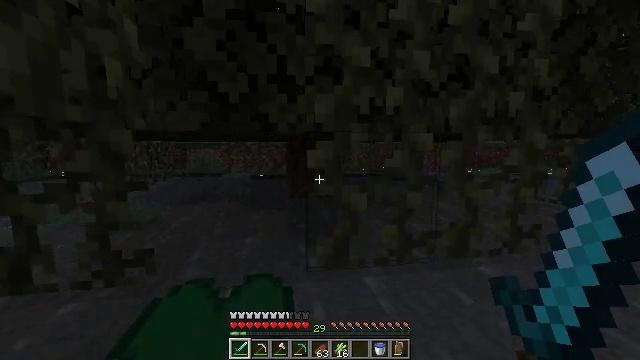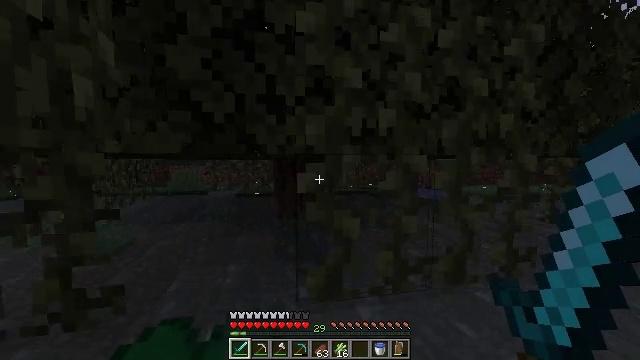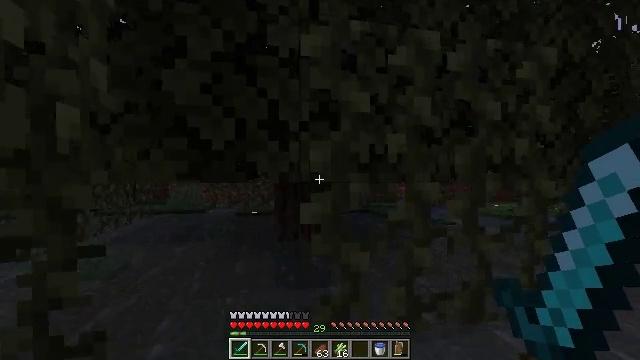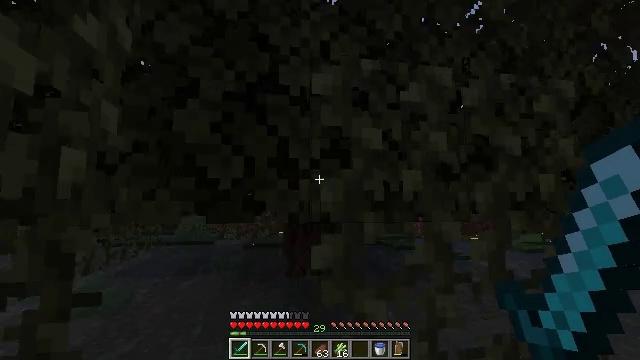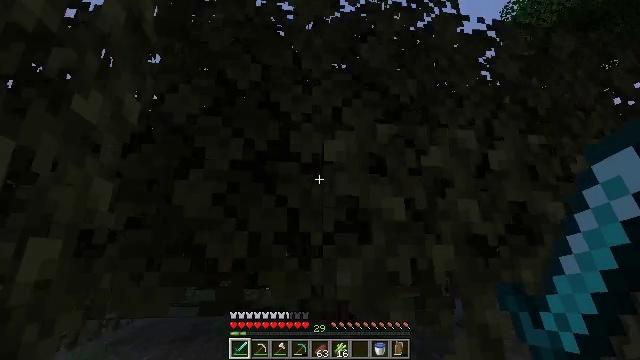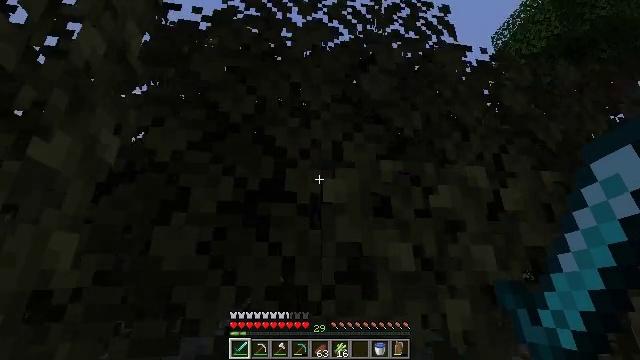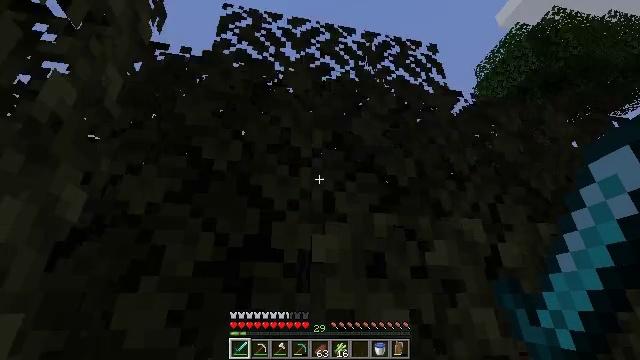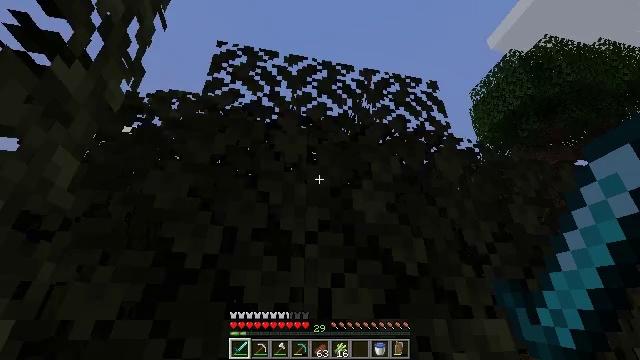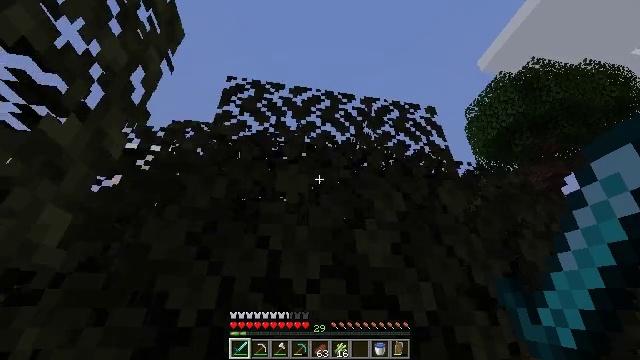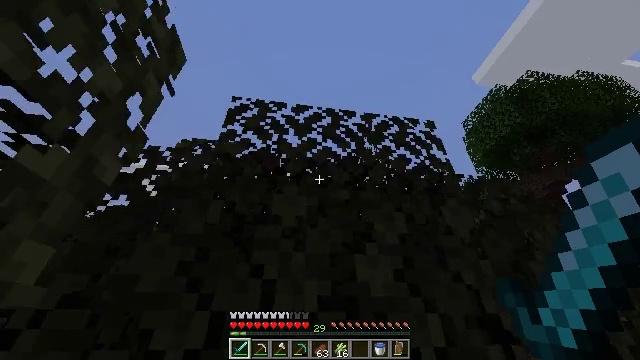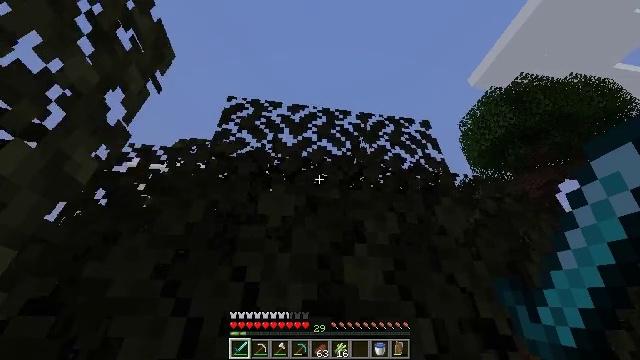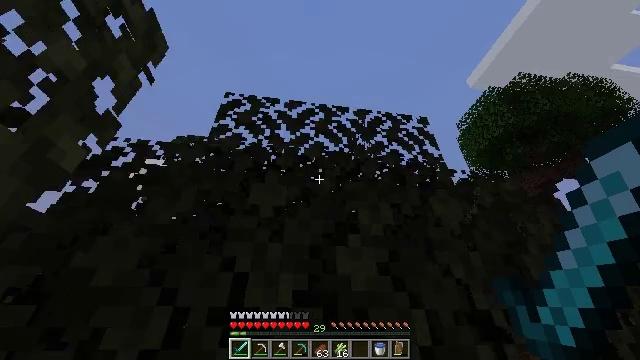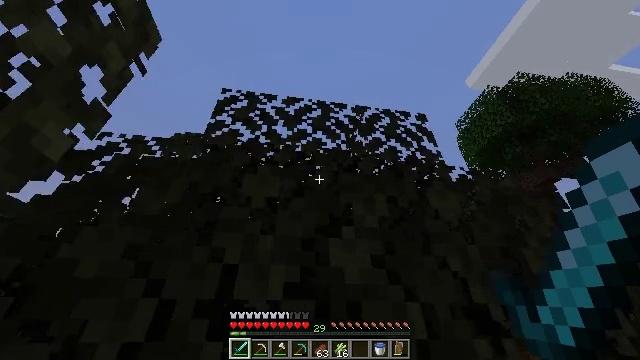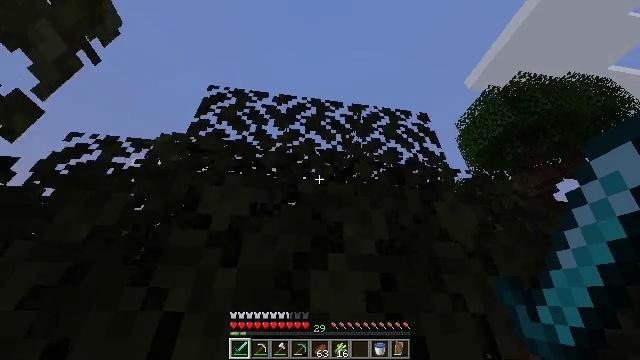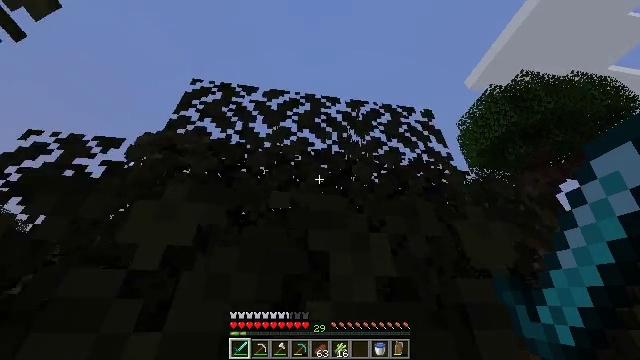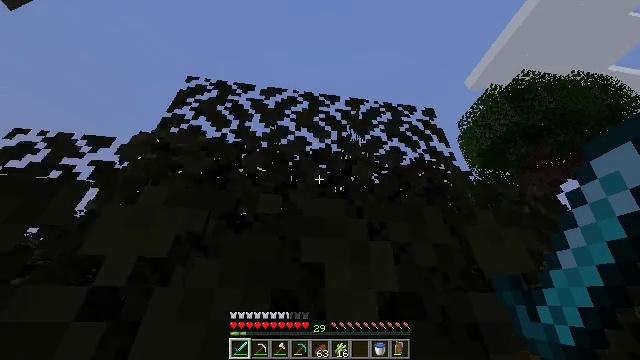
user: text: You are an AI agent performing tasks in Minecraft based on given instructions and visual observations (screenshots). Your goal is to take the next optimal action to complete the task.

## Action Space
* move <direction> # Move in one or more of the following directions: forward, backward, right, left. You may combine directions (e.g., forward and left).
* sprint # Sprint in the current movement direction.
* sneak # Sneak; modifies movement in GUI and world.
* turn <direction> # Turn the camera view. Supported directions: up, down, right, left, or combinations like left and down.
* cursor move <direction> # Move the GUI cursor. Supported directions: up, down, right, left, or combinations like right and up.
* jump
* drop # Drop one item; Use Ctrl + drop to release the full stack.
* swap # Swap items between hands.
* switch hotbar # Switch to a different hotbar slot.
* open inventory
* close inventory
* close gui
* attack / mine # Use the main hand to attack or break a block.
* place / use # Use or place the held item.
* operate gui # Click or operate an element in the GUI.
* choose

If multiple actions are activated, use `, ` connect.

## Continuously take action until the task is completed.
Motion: motion action
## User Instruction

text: Remove oak leaves from branches.
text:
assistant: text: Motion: move forward, sprint, turn right and up, jump
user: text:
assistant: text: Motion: move forward, sprint, turn up, jump
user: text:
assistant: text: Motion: move forward, sprint, turn left and up, jump
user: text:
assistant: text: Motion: move forward, sprint, turn left and up, jump
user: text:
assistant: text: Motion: move forward, sprint, turn up, jump
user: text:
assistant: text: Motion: move forward, sprint, turn right and up, jump
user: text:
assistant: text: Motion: move forward and move right, sprint, turn up, jump
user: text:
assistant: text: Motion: move forward and move right, sprint, turn left and up, jump
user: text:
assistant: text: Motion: move forward and move right, sprint, turn left and up, jump
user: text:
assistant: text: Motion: move forward and move right, sprint, jump
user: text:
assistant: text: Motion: move forward, sprint, jump
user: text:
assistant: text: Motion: move forward, sprint, jump
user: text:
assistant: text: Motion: move forward, sprint, jump
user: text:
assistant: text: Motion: move forward, sprint, jump
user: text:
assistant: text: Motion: move forward, sprint, jump
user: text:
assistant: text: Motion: move forward, sprint, turn left and down, jump
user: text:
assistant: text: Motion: move forward, sprint, turn down, jump
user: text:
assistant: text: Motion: move forward, sprint, turn down, jump
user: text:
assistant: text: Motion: move forward, sprint, turn left and down, jump
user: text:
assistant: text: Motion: move forward, sprint, turn left and down, jump
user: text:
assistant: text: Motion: move forward, sprint, turn left and down, jump
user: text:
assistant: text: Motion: move forward, sprint, turn down, jump
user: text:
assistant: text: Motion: move forward, sprint, turn down, jump
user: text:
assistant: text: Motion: move forward, sprint, turn down, jump
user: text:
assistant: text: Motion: move forward, sprint, turn down, attack / mine, jump
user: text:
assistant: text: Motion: sprint, turn down, attack / mine, jump
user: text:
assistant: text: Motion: turn down, attack / mine, jump
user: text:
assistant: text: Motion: attack / mine, jump
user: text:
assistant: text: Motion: turn down, attack / mine, jump
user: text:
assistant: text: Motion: turn down, attack / mine, jump